Here is the time-frequency representation (spectrogram) of a rolling-element bearing's vibration measurement. Diagnose the bearing from this image, choosing from: normal, inner_race, outer_race, ball.
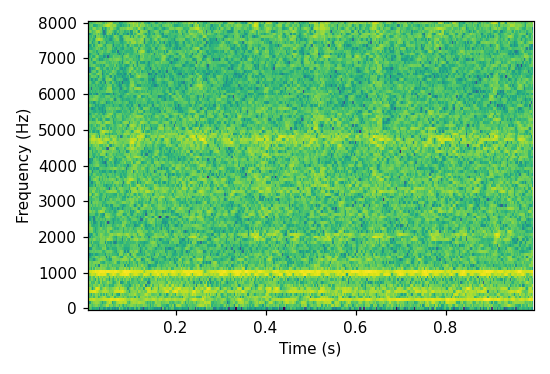
Answer: normal